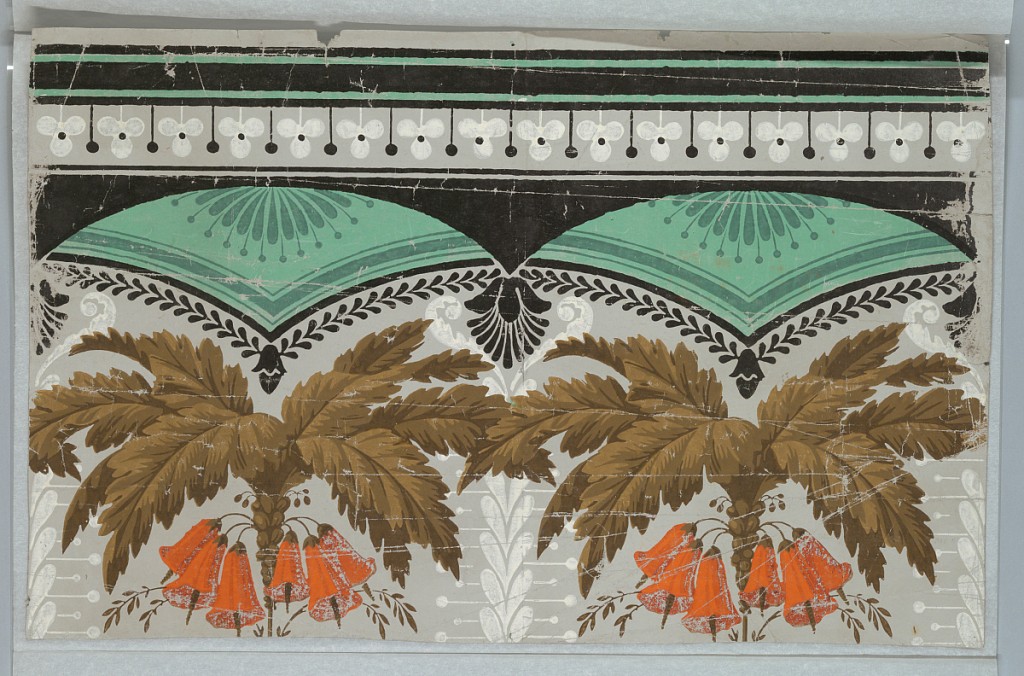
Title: Frieze and border
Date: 1820–35
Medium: Block-printed on handmade paper
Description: Suspended in arched framework with pendants, orange flowers hanging from brown foliage.